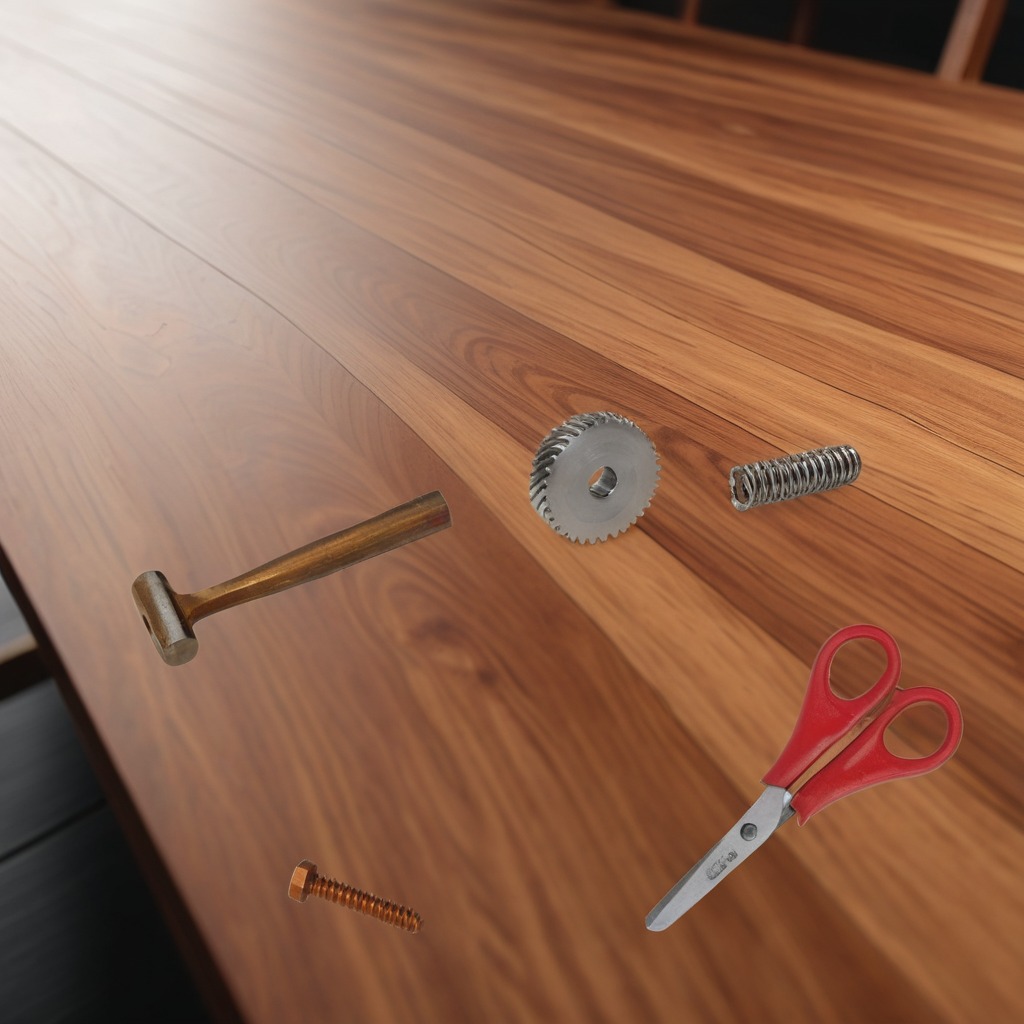
A gear with teeth, a machine screw, a hammer, a coiled metal spring, and a pair of scissors are lying on the wooden table.